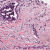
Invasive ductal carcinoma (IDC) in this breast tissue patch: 0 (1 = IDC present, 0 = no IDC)